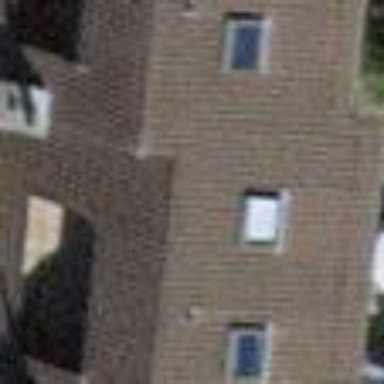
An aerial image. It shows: Terrace building with gabled roof.